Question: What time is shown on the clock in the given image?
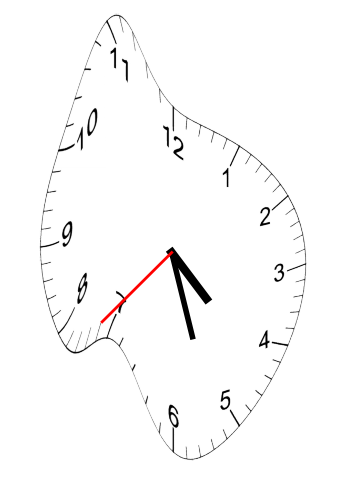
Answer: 04:26:37